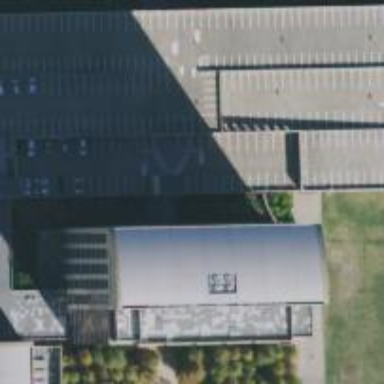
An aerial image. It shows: Multi-storey parking building.